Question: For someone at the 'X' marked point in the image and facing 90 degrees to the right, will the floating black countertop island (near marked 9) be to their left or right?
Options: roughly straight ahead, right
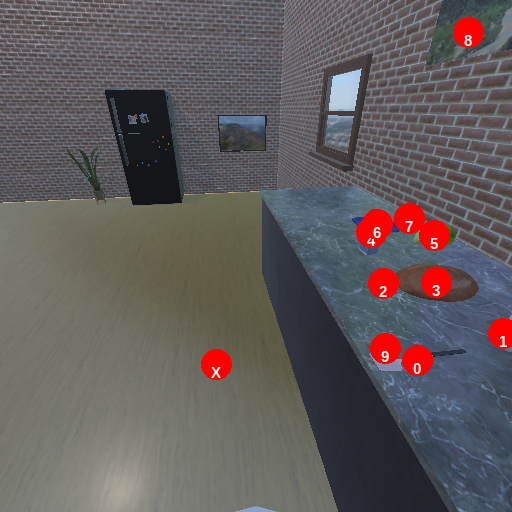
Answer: roughly straight ahead